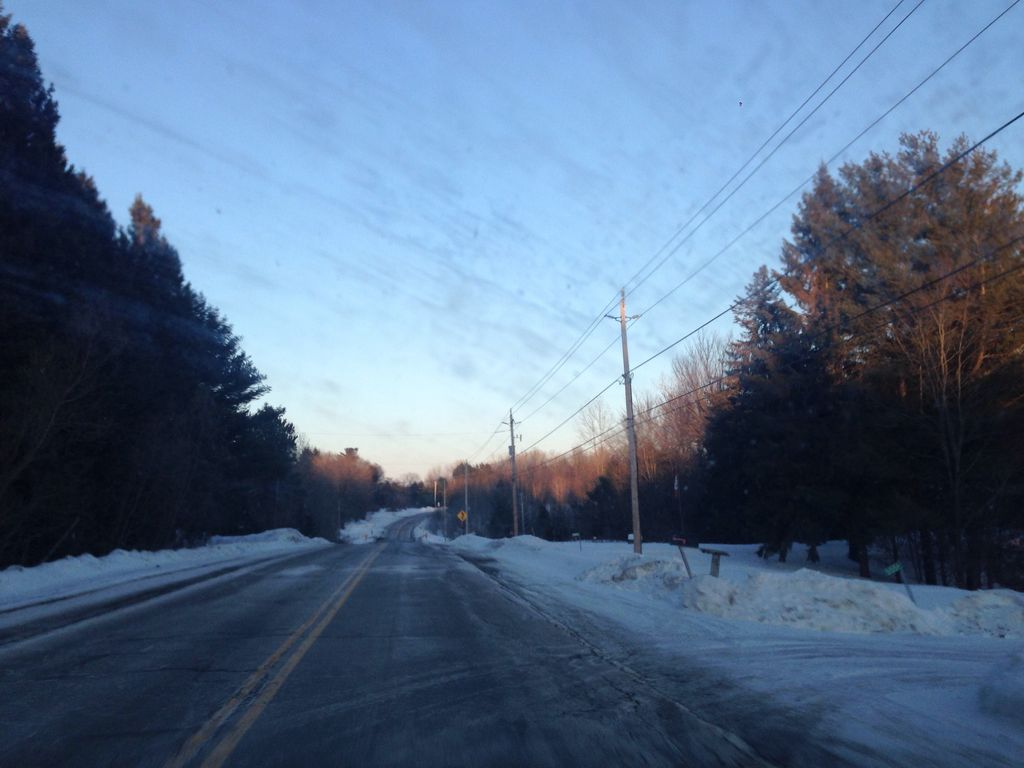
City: ottawa-gatineau